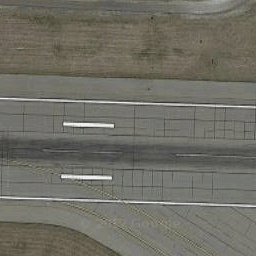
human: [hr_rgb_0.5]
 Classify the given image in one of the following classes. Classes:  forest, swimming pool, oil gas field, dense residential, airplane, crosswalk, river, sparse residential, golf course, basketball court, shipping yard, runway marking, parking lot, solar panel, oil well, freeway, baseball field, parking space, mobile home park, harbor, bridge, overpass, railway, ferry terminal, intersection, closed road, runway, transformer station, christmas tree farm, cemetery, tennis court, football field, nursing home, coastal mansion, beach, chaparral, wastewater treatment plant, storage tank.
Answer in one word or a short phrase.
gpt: runway